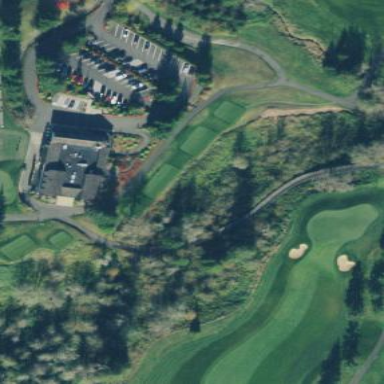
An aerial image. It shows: Rough area in golf course.